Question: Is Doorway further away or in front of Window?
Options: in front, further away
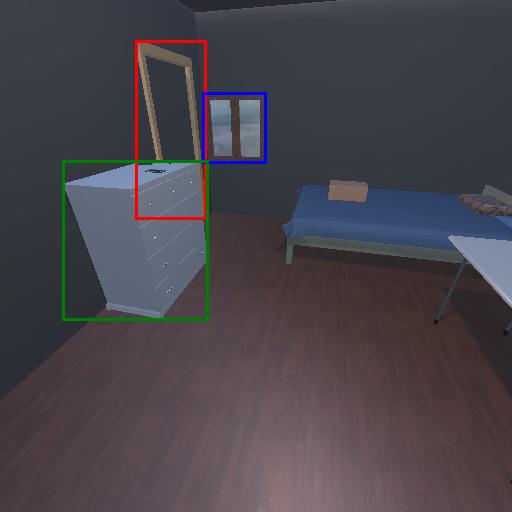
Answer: in front